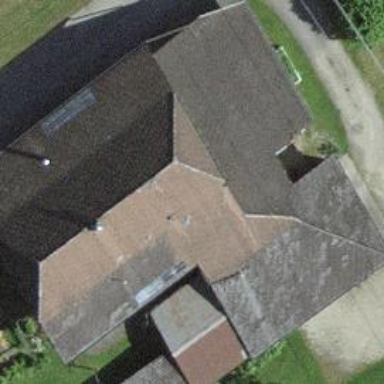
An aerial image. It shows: Farm building.